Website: apple
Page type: account-selection
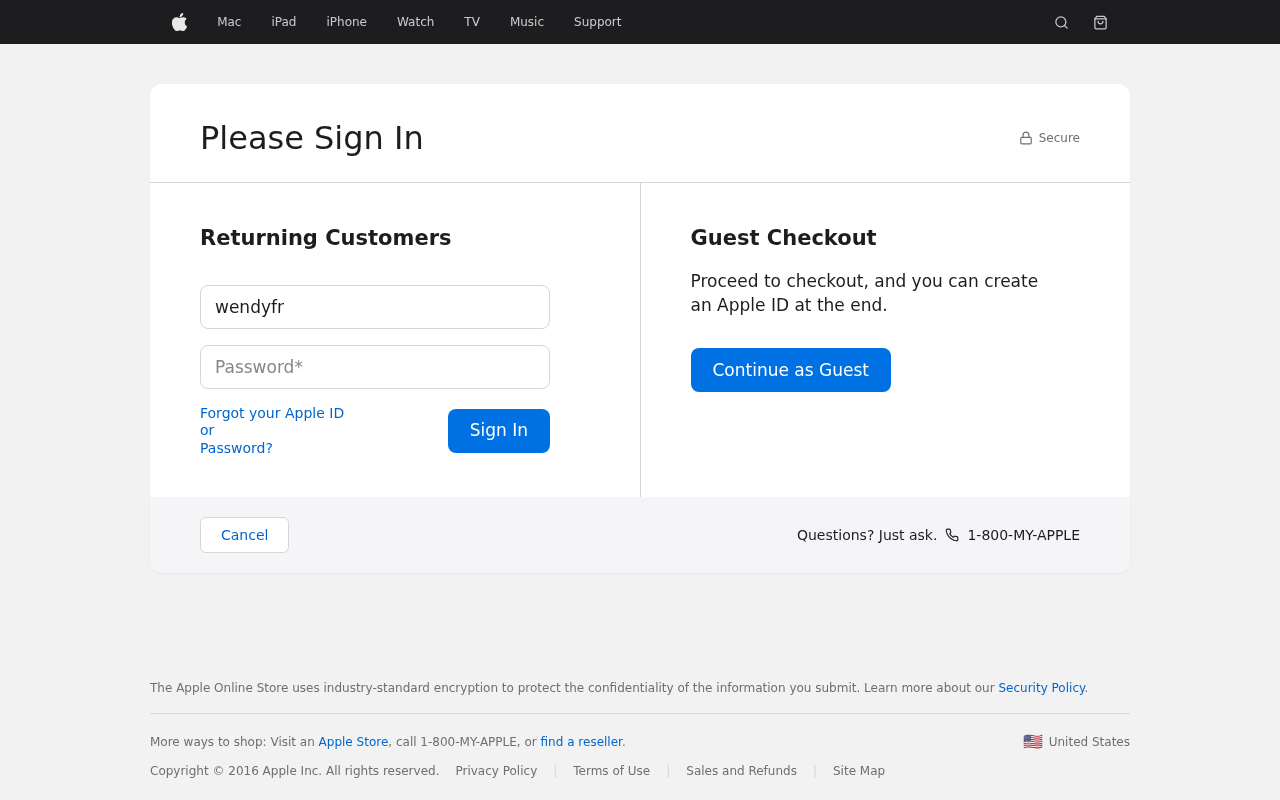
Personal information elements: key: PII_LOGIN_USERNAME
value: wendyfrazier67